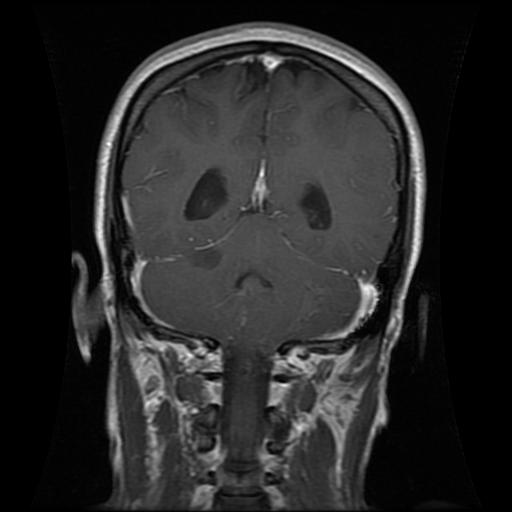
Label: glioma